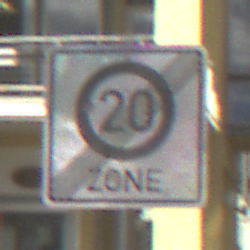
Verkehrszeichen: EndeZone20
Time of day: MorningAfternoon
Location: Outdoor (Urban)
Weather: PartlyCloudy
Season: NotSpecified
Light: Natural